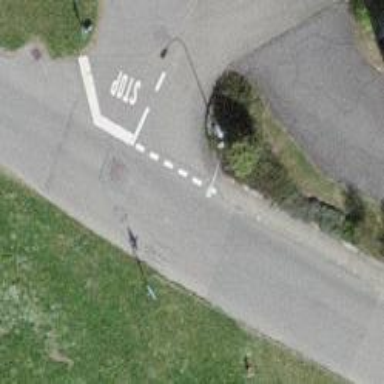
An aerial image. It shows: Stop road.